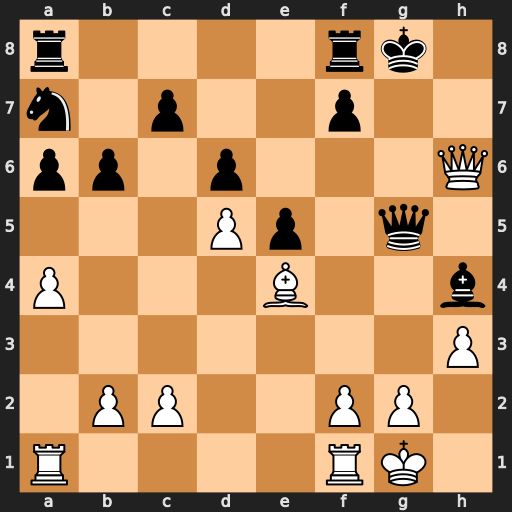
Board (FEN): r4rk1/n1p2p2/pp1p3Q/3Pp1q1/P3B2b/7P/1PP2PP1/R4RK1
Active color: w
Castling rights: -
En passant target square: -
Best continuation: Qh7#